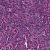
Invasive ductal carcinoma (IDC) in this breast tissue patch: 1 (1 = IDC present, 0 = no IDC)